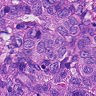
Metastatic tissue present: yes